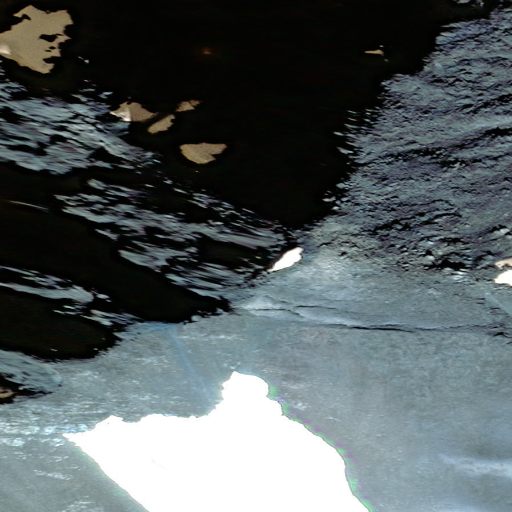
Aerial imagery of mountain in Alaska named Begich Peak containing only unknown